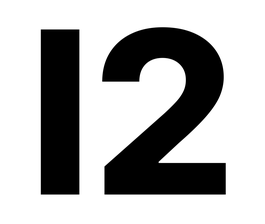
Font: Inter_ExtraBold